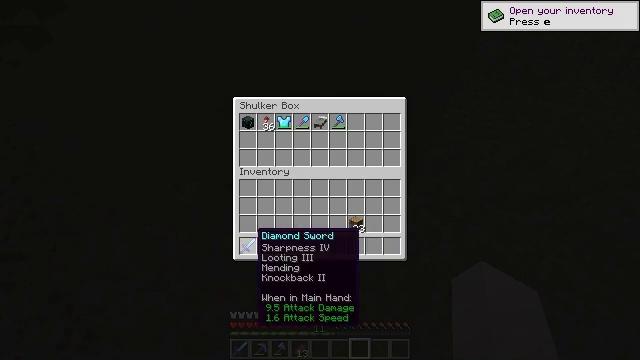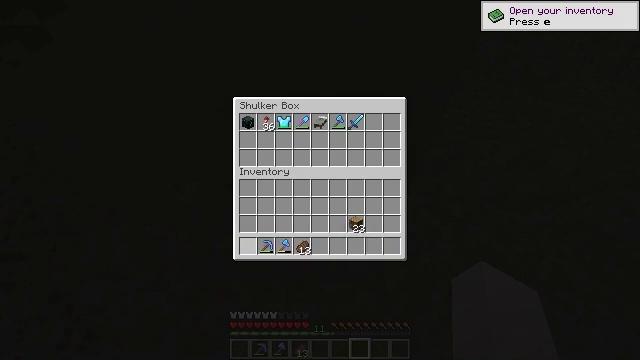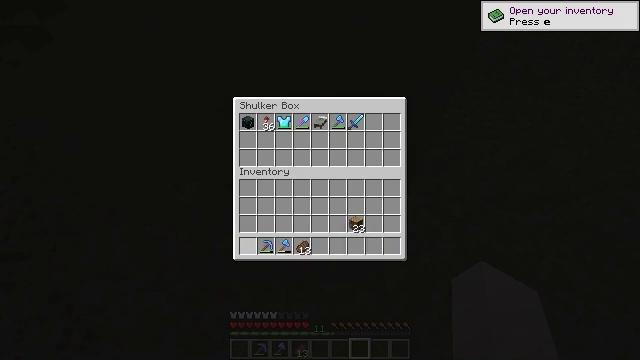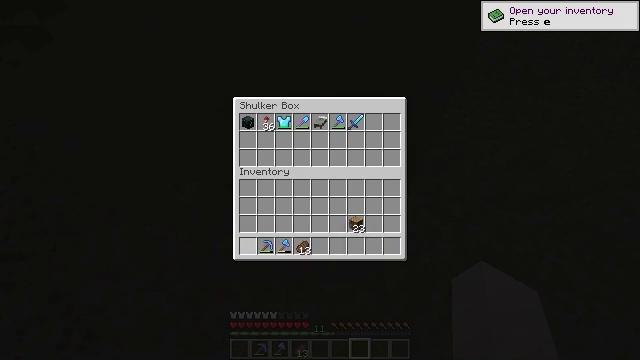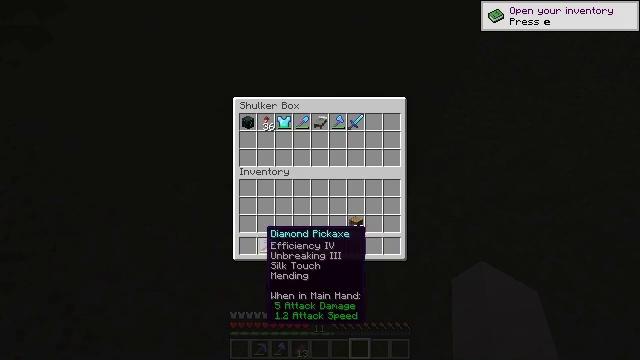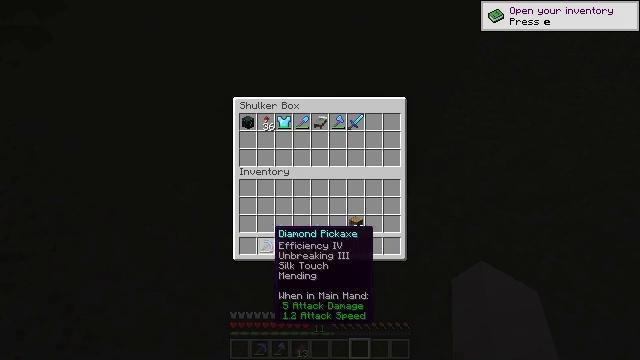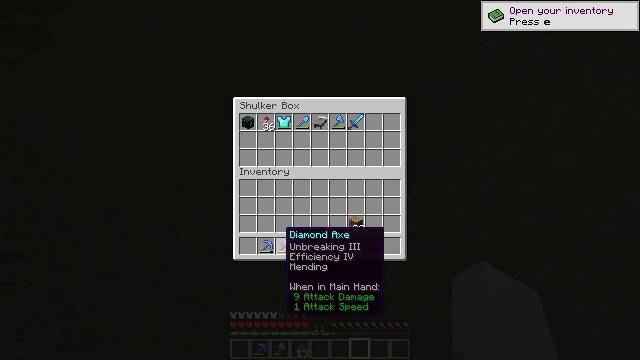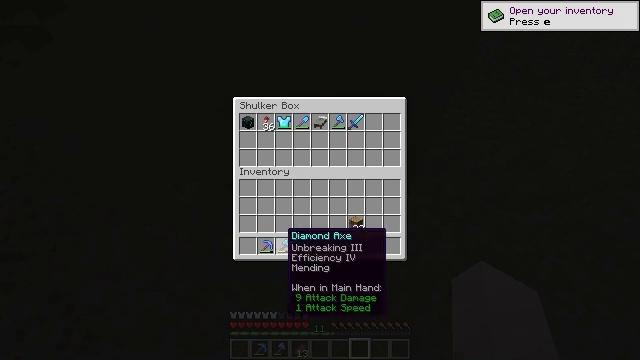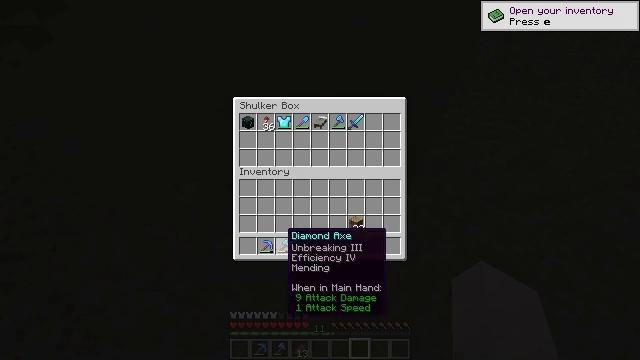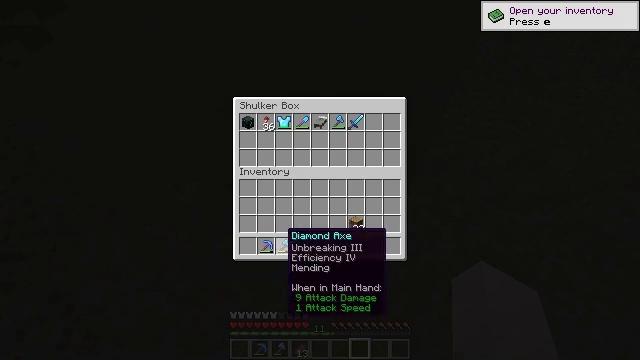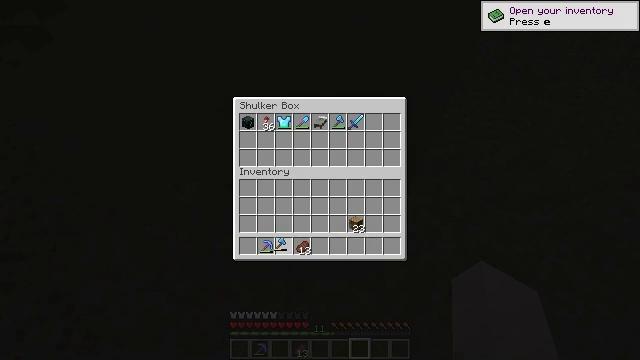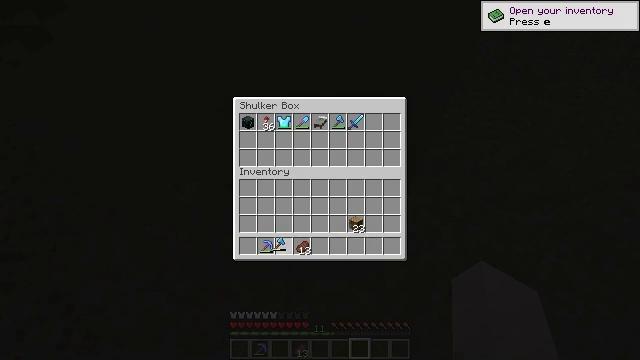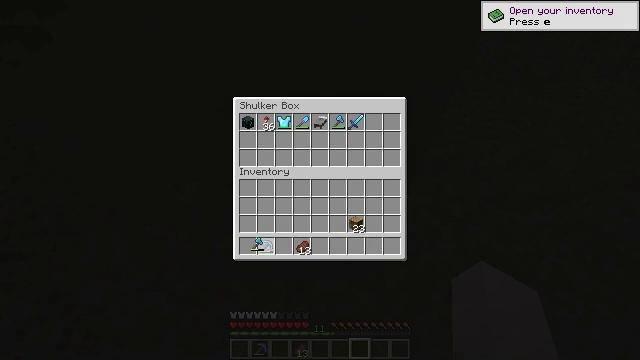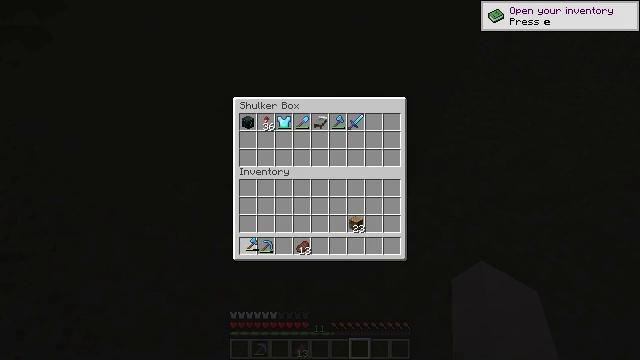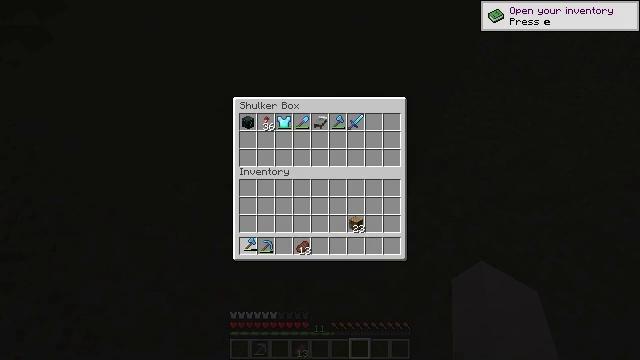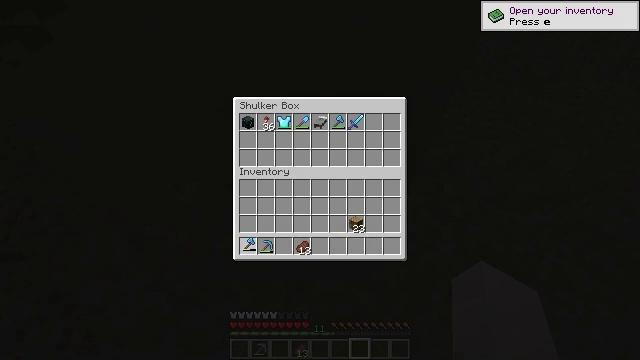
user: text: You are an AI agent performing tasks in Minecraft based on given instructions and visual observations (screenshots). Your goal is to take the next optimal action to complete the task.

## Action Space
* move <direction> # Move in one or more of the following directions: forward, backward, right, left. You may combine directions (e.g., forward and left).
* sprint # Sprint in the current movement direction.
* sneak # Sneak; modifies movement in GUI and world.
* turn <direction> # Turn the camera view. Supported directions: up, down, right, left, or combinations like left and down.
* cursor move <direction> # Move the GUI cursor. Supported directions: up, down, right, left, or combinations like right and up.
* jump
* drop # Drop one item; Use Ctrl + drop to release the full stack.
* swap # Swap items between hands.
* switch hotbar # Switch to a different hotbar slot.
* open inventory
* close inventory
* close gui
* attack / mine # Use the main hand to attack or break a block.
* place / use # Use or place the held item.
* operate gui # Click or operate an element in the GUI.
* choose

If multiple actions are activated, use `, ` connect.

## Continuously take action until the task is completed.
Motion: motion action
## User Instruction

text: Mine the ender chest.
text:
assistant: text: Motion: sneak, operate gui
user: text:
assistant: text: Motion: sneak, operate gui
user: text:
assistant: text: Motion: sneak
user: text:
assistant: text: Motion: sneak
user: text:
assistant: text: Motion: sneak, cursor move right
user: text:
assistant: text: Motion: cursor move right
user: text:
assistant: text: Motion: no_op
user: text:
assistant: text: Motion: no_op
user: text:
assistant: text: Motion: no_op
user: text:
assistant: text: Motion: operate gui
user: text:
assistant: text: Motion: operate gui
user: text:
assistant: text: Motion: cursor move left
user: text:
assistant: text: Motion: no_op
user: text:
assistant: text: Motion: no_op
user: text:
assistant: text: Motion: no_op
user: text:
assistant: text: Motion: operate gui
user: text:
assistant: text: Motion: operate gui
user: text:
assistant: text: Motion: operate gui
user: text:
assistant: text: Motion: operate gui
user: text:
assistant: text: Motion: no_op
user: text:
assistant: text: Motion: no_op
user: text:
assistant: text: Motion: no_op
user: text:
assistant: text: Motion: cursor move right
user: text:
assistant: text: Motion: cursor move right
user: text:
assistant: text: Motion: cursor move right
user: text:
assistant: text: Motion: no_op
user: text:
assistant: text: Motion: operate gui
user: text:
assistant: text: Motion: operate gui
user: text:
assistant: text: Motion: operate gui
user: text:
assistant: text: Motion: no_op